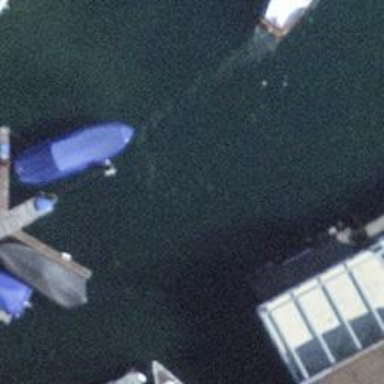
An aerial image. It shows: Man-made pier.